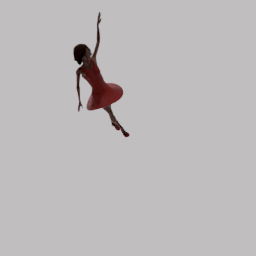
Label: people